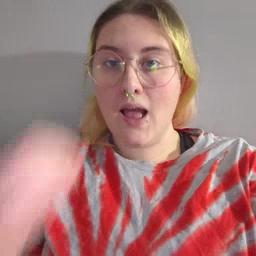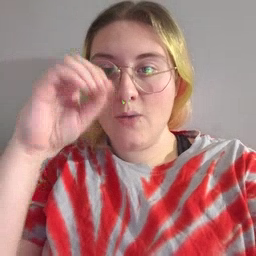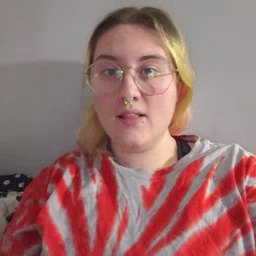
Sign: owl